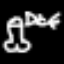
Label: squiggle